Question: Contents of my webpage(be it header,menu etc.,) are not fitting into browser window.Below is the HTML & CSS code i have used
HTML
'''
<div id="header">
</div>
'''
CSS
'''
#header {
height:150px;
width:100%;
position: relative;
background-image: url("top_frame.png");
'''
And here is the output I get:

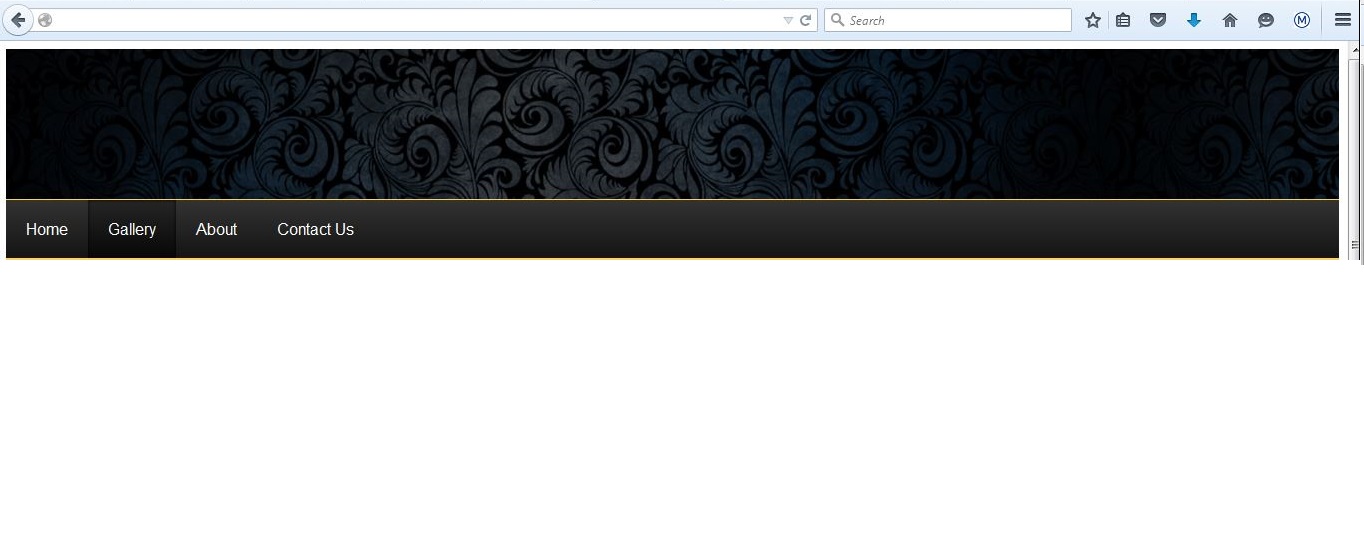
Answer: Add the following:
'''
body {
margin: 0;
}
'''
in the CSS.
Here is the <URL>.
I replaced 'background-image' with 'background : red;' for testing purpose as I didn't have the image